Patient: sex F, age 61
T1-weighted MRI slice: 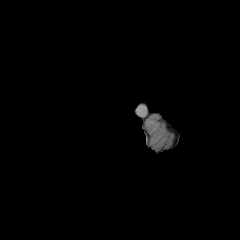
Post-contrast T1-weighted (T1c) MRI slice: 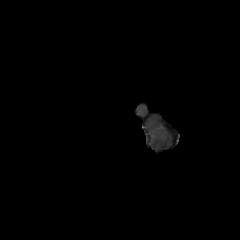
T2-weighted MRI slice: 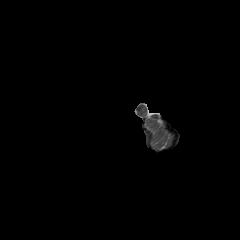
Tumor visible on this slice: no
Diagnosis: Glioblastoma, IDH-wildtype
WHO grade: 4